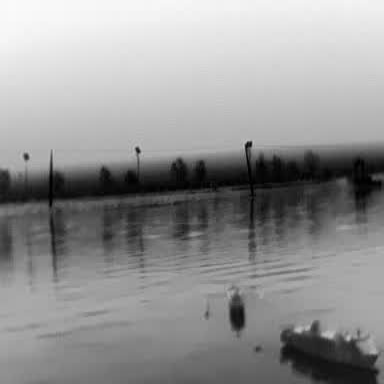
There are two objects shown in the infrared image, including a liner, and a container_ship.